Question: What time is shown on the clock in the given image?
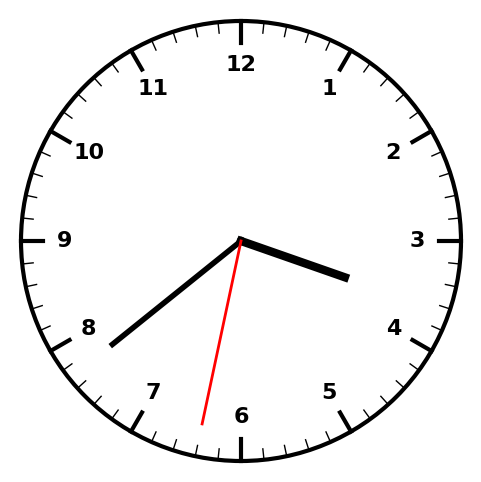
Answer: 03:38:32